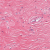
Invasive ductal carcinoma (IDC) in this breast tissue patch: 0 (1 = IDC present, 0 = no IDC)